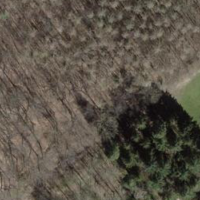
EUNIS habitat code: 41
Species observed at this site:
Aegopodium podagraria